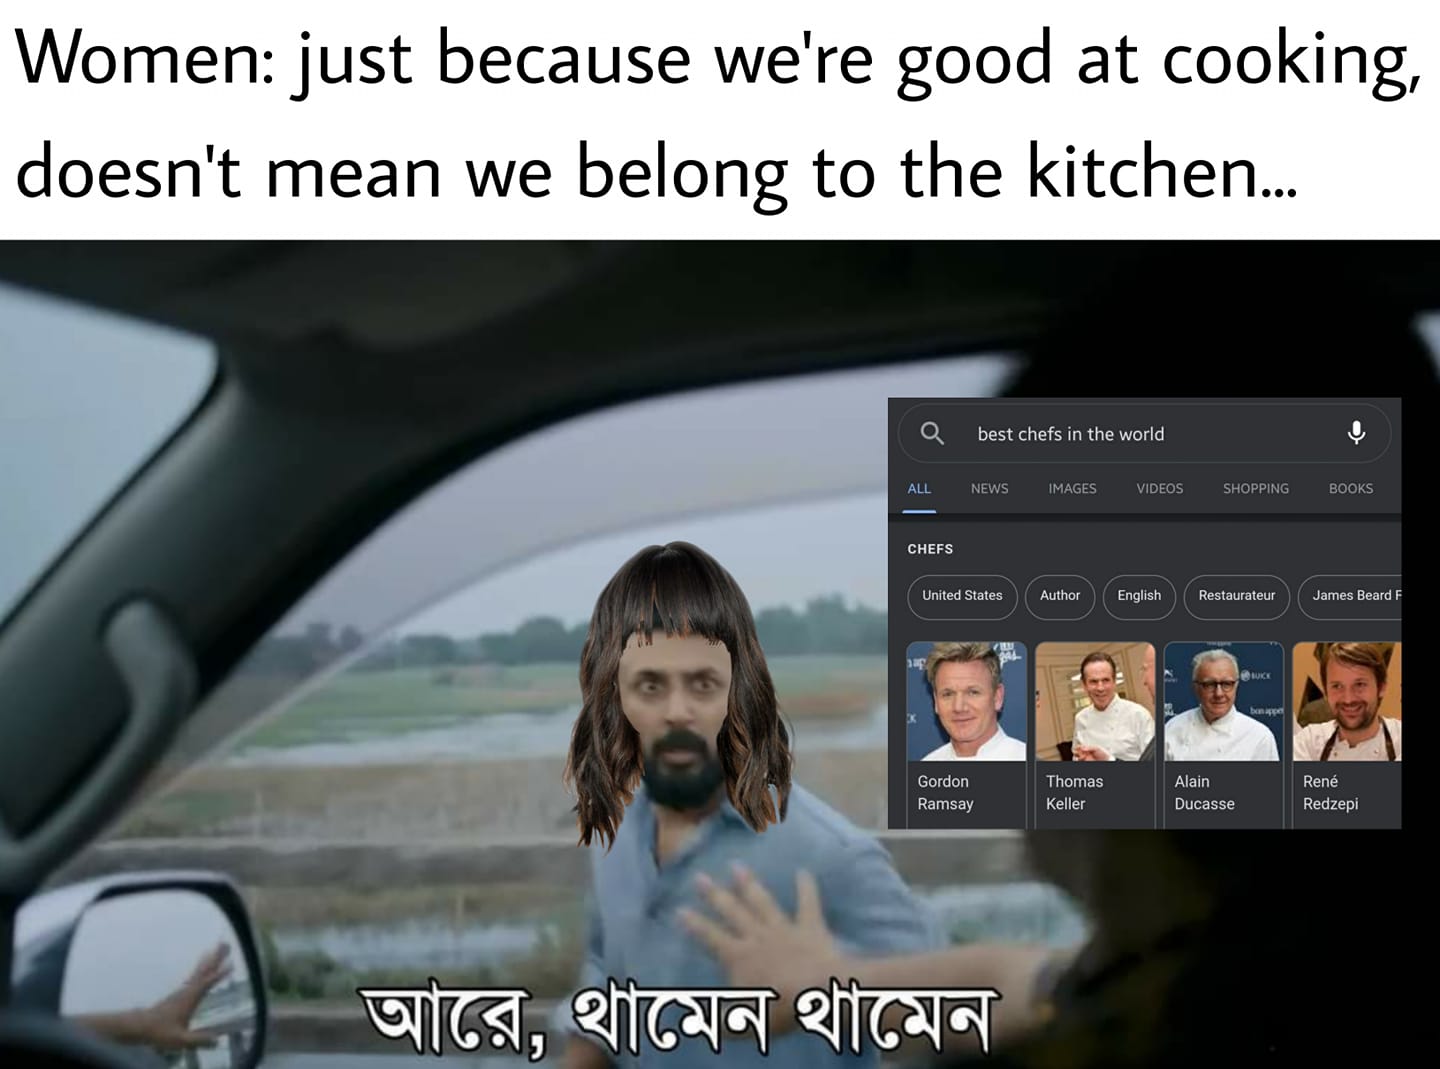
Caption: Women: just because we're good at cooking, doesn't mean we belong to the kitchen...    আরে, থামেন থামেন
Label: non-hate